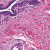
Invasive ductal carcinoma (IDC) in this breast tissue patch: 0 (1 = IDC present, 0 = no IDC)